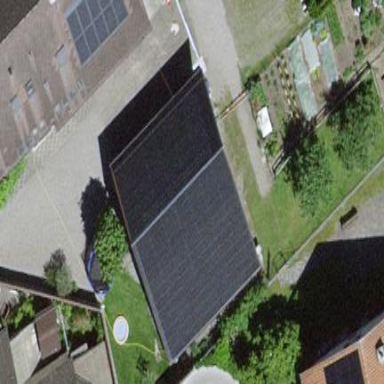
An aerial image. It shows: Garage building.